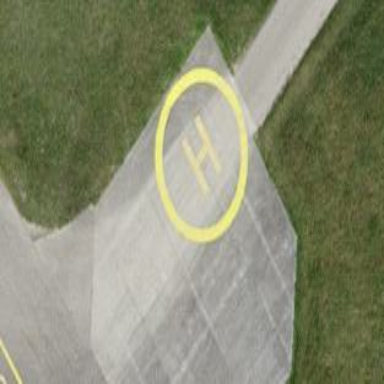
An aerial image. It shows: Image showing helipad at airport.